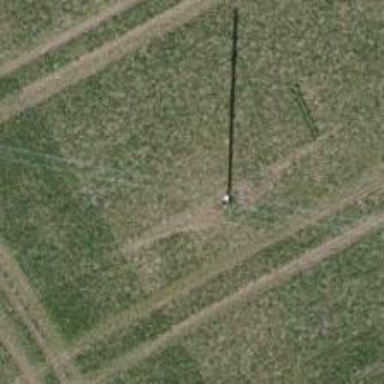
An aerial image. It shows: Power pole.